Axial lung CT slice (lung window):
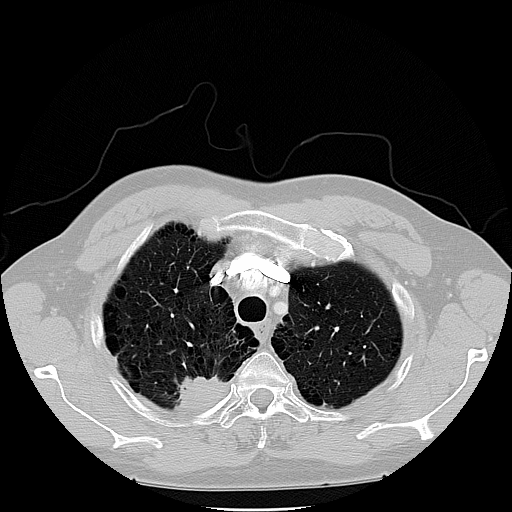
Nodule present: yes
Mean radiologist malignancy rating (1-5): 2